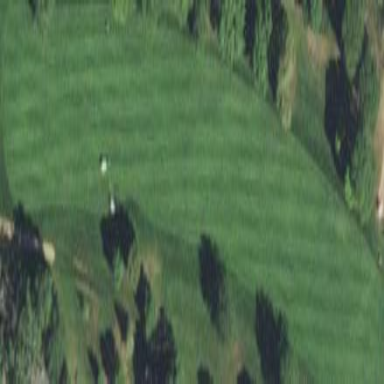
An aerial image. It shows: Well-maintained golf fairway within grassy area designated for the sport of golf.